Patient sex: M
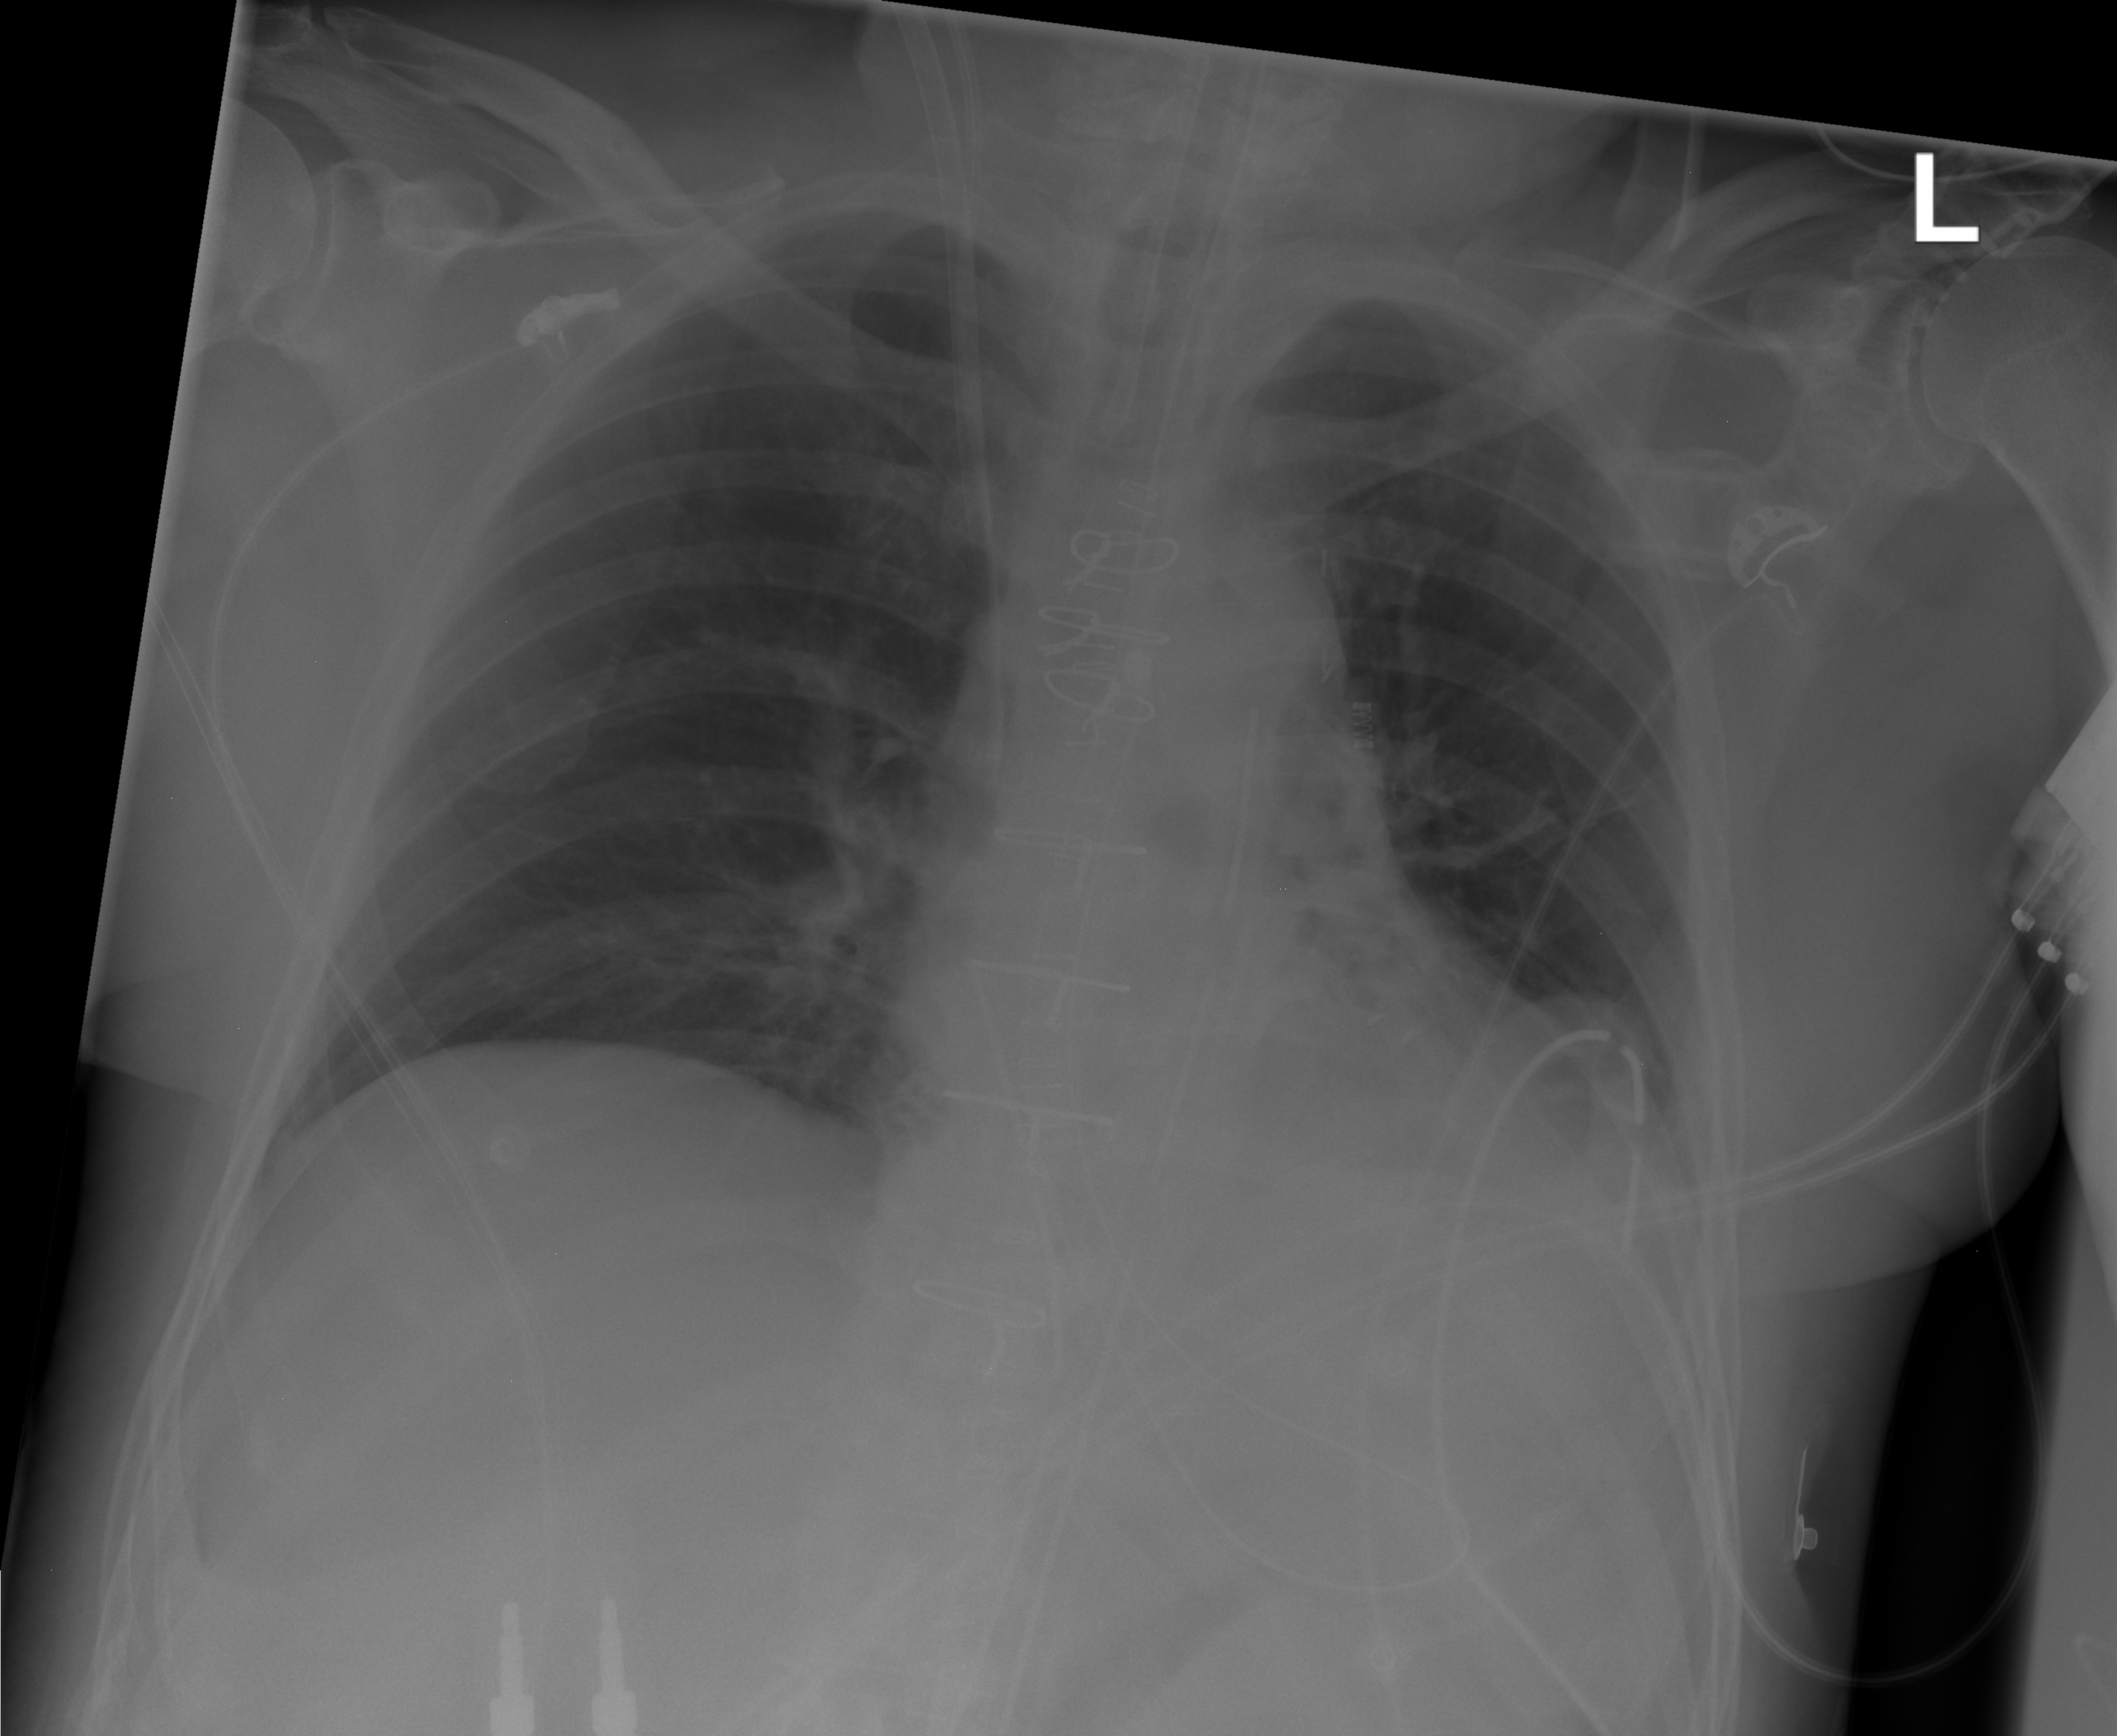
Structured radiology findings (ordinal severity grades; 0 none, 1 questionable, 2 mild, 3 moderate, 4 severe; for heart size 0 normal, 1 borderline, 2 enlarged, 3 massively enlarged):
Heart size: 2
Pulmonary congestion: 0
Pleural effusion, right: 0
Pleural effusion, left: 0
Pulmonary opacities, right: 0
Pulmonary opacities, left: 0
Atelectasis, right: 0
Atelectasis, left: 0